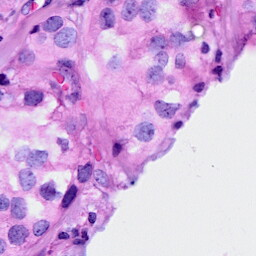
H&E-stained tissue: Breast